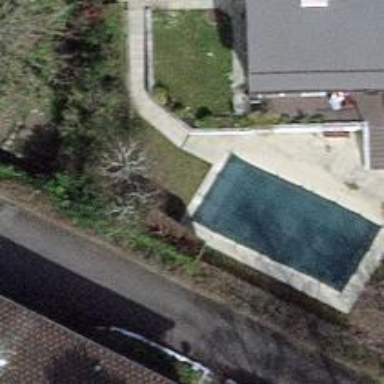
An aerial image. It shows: Swimming pool located in leisure land.